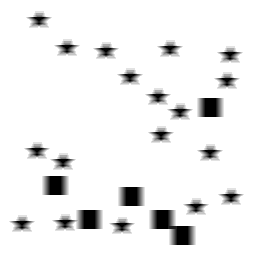
Squares: 6
Triangles: 0
Stars: 18
Total shapes: 24